Milling tool wear sample.
Tool blade image: 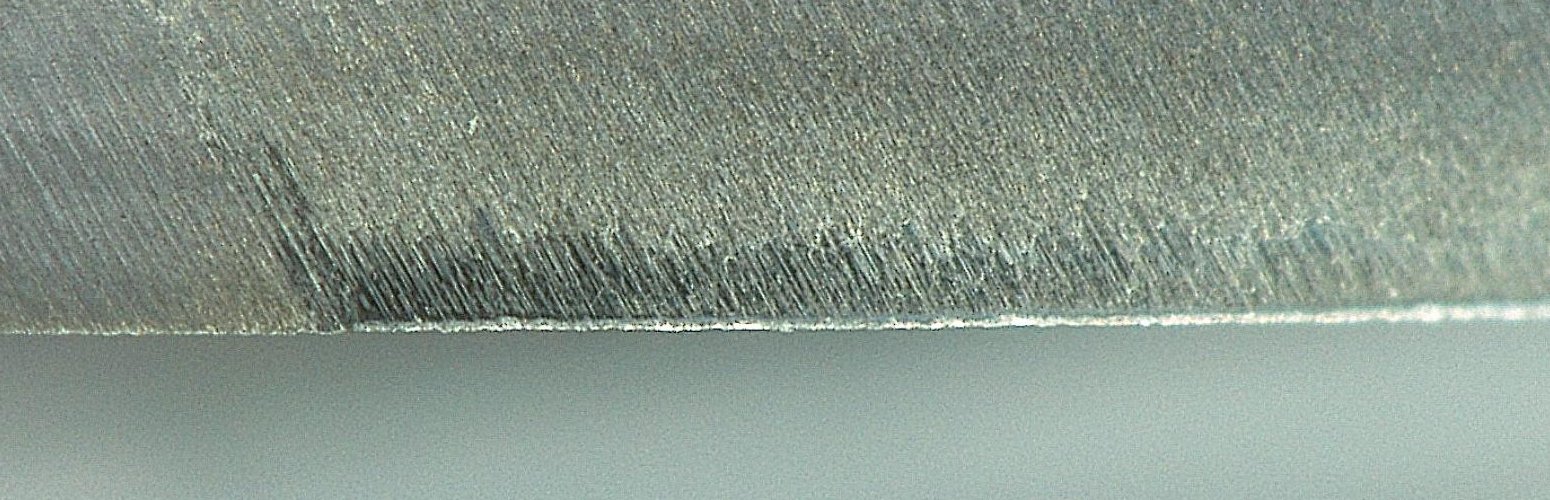
Chip image: 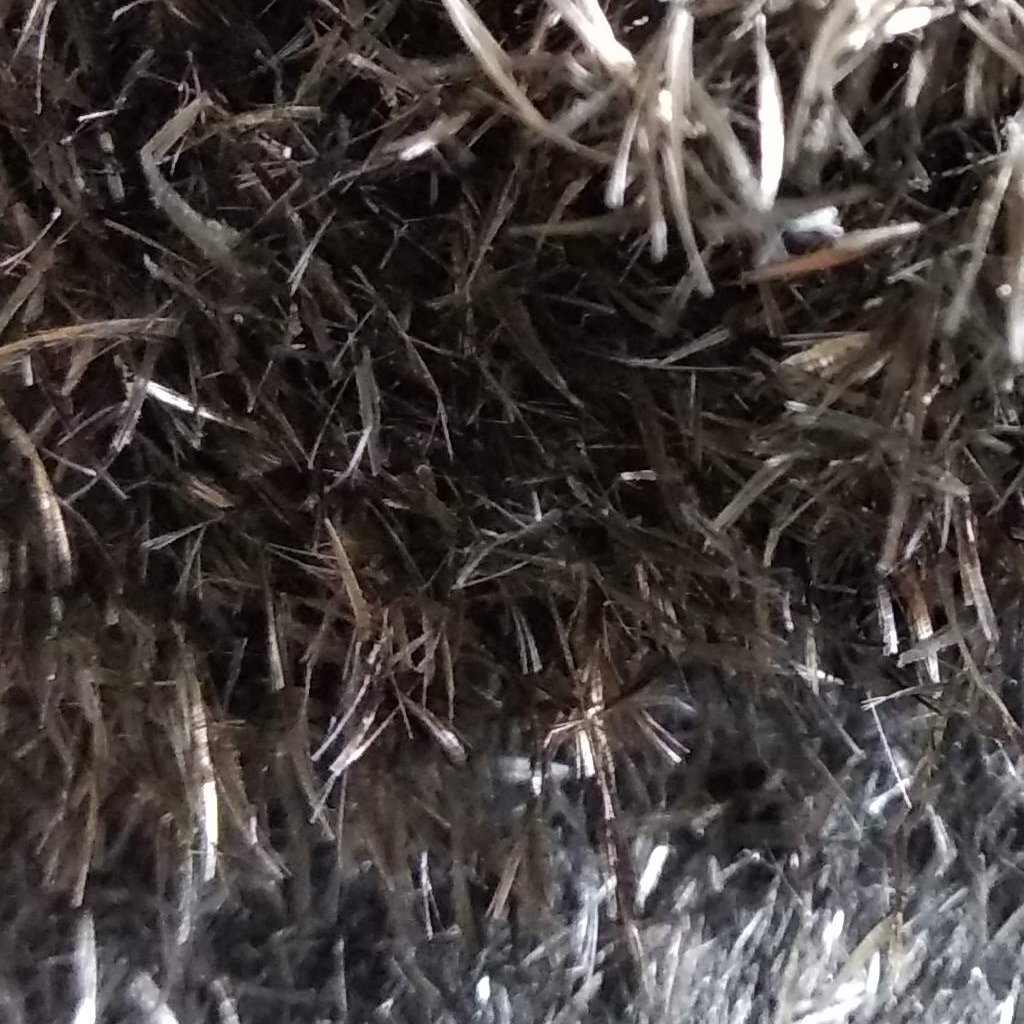
Workpiece image: 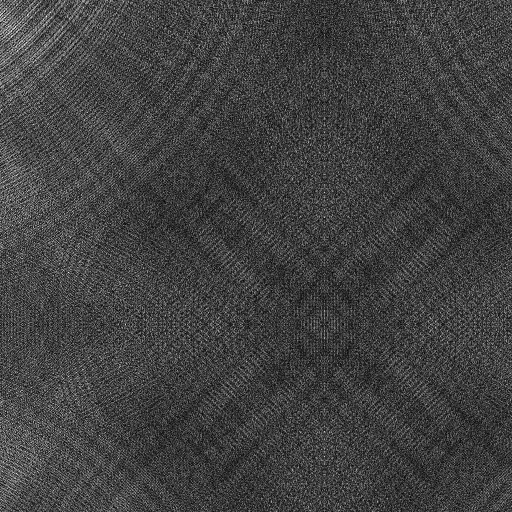
Tool wear state: sharp
Gaps: 0
Flank wear: 25.16
Overhang: 15.18
Force-signal Mel-spectrograms (X, Y, Z axes): 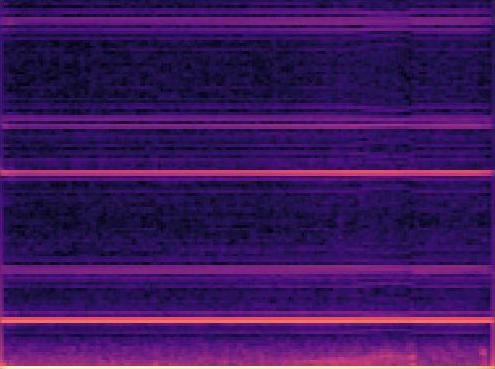 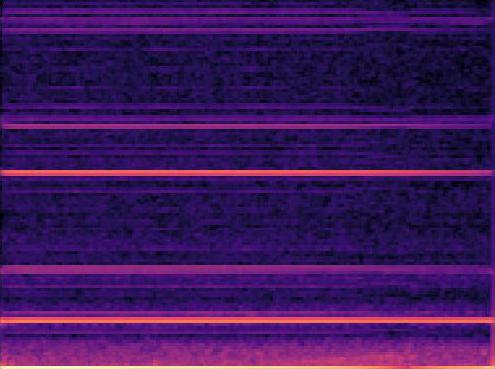 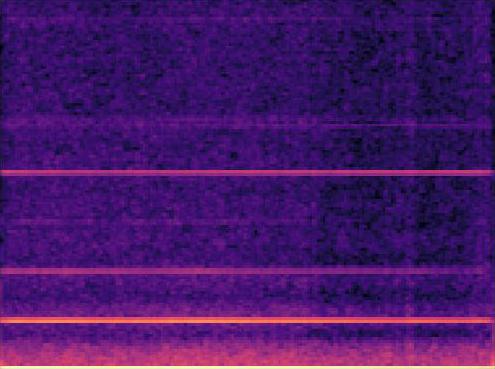
Force-signal scalograms (X, Y, Z axes): 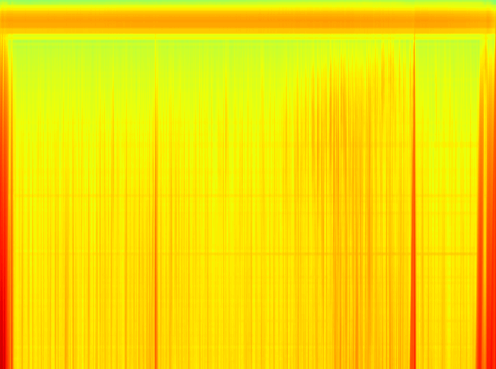 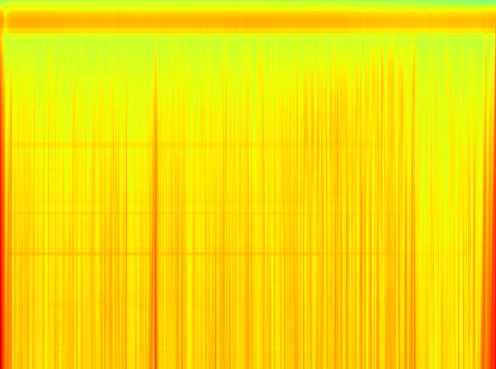 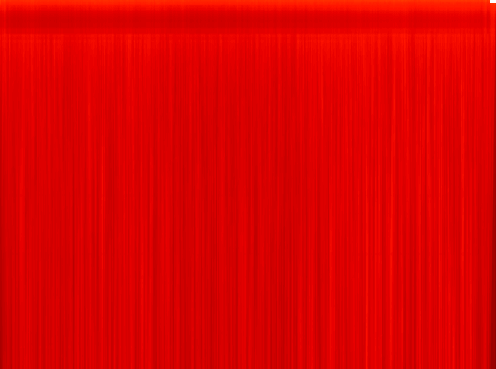
Force phase: initial_break_in_wear